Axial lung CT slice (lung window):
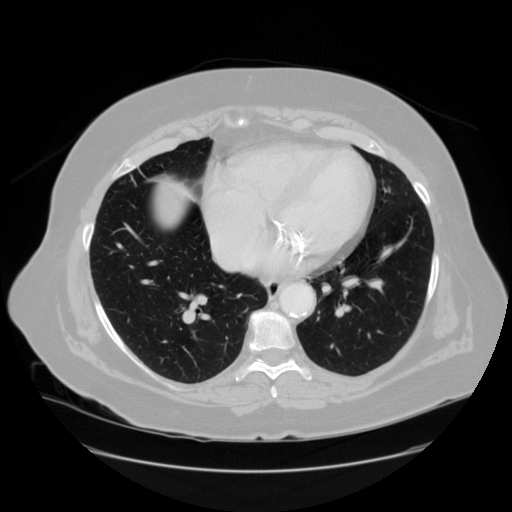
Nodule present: no